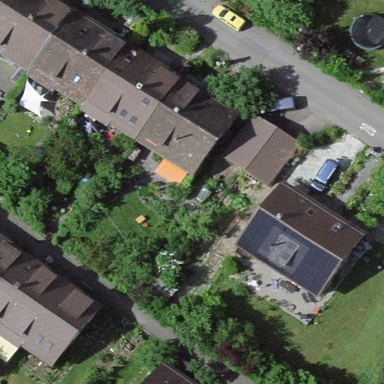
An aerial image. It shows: Terrace-style building with gabled roof.